Question: I am using 'Saxon 9 HE' and in 'NetBeans 7.0.1', I get the following error when I try to send a parameter to my stylesheet:

Just to make sure, is that the good way to send a parameter so I can get it back with
'<xsl:param ... />' ?
If so, how can I use it?
Thank you!
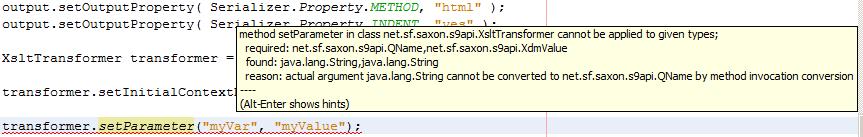
Answer: From the message it seems quite obvious that you need to pass an 'net.sf.saxon.s9api.Qname' as the first argument (not just the string '"myVar"').
And the second argument must be constructed as an 'net.sf.saxon.s9api.XdmValue'.
> Just to make sure, is that the good way to send a parameter so I can get it back with '<xsl:param ... />' ?
In your XSLT stylesheets (the primary one and any stylesheet module that is referenced in an 'xsl:import' or an 'xsl:include' directive) you must have a global (child of 'xsl:stylesheet') 'xsl:param' with the same name as the string used to construct the 'Qname' that you are passing as the first argument to 'setParameter()'.
When the 'setParameter()' method is executed and then the transformation is invoked, the corresponding global 'xsl:param' will have the value that was used to construct the 'XdmValue' passed as the second argument to 'setParameter()'.